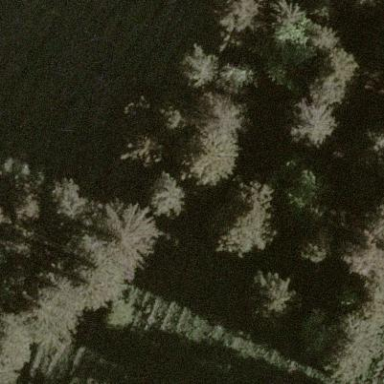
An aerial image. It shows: Forest area.